Question: I am using the Content Organizer feature to move documents of a specific content type into a specific folder in a document library in the same site. I created a content organizaer rule with a property setting that uses the property testcolumn. Testcolumn is a site column defined as a lookup to column on a custom List, testlist, and then added to a site content type. The items in this list are displayed in the Value dropdown list and I can select the specific value I want to use for this rule.

The problem is that I can create and save rules provided that there are no more than 19 items in the testlist list. When I have 20 items in the testlist, it looks like the rule was saved by the UI. If I open the rule and go to edit it, the Value for the testcolumn property is (None). If I look at the item in powershell, the Value property is equal to '0' and not the ID of the item I saved in the UI. If I delete a record in the testlist so that the total number of items drops below 20, I can save the rule without issue. I have tried different combinaitions of items in the list in case it was a text issue, but when I have 20 items or more in the list, the rule is not saved.
I have looked at the ULS logs and it states the "Routing Engine: UpdateRule() has successfully updated the rule, rule.Name=TestRule1" when I save the rule.
Thanks for your help.
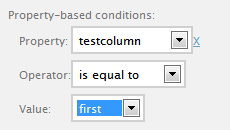
Answer: The answer is partially listed <URL>. Looks like the page renders the control differently if the number of items is 20 or greater. The content organizer rule creation page does not handle this change and does not show any error when saving the information.
I was able to get around this limitation in the UI by adding the rules through code during my feature creation event. A link to creating rules through code is <URL>.